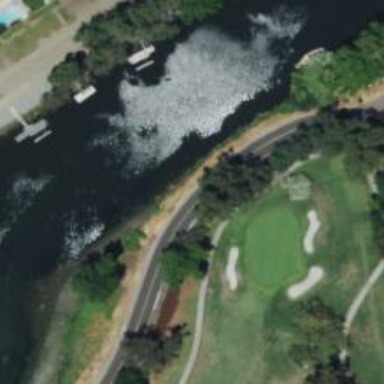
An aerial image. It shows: Path designated for golf carts.